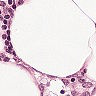
Metastatic tissue present: no